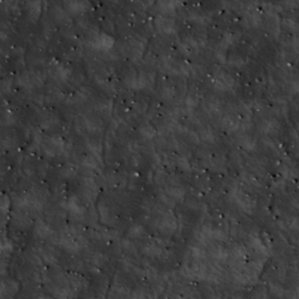
Label: non_frost